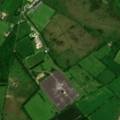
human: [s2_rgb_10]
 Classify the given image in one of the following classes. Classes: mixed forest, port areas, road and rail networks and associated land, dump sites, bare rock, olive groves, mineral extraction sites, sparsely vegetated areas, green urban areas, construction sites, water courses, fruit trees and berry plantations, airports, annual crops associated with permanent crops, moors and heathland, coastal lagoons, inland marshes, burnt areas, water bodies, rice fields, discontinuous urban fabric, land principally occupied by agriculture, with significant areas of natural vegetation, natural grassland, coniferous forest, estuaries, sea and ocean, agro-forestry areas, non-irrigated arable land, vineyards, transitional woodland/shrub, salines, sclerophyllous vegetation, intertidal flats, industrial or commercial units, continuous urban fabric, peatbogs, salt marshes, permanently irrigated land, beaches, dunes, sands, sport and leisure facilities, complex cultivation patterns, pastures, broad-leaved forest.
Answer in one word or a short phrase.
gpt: non-irrigated arable land, pastures, natural grassland, transitional woodland/shrub